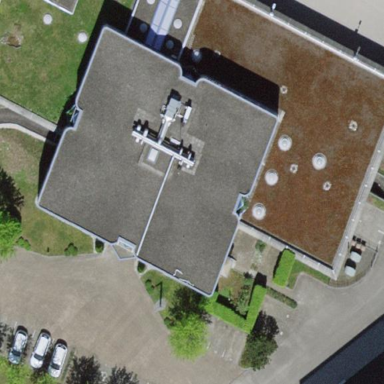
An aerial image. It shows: Industrial building.